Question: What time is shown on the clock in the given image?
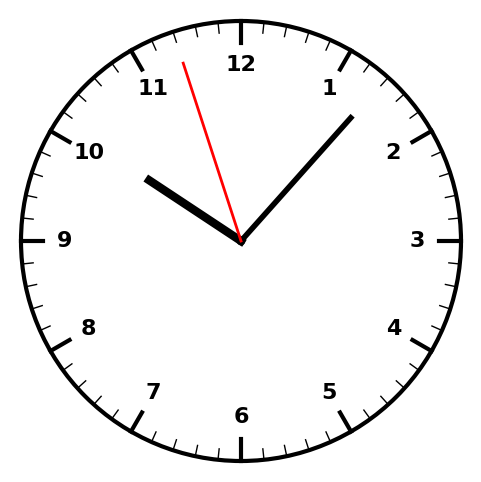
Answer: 10:06:57